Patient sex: F
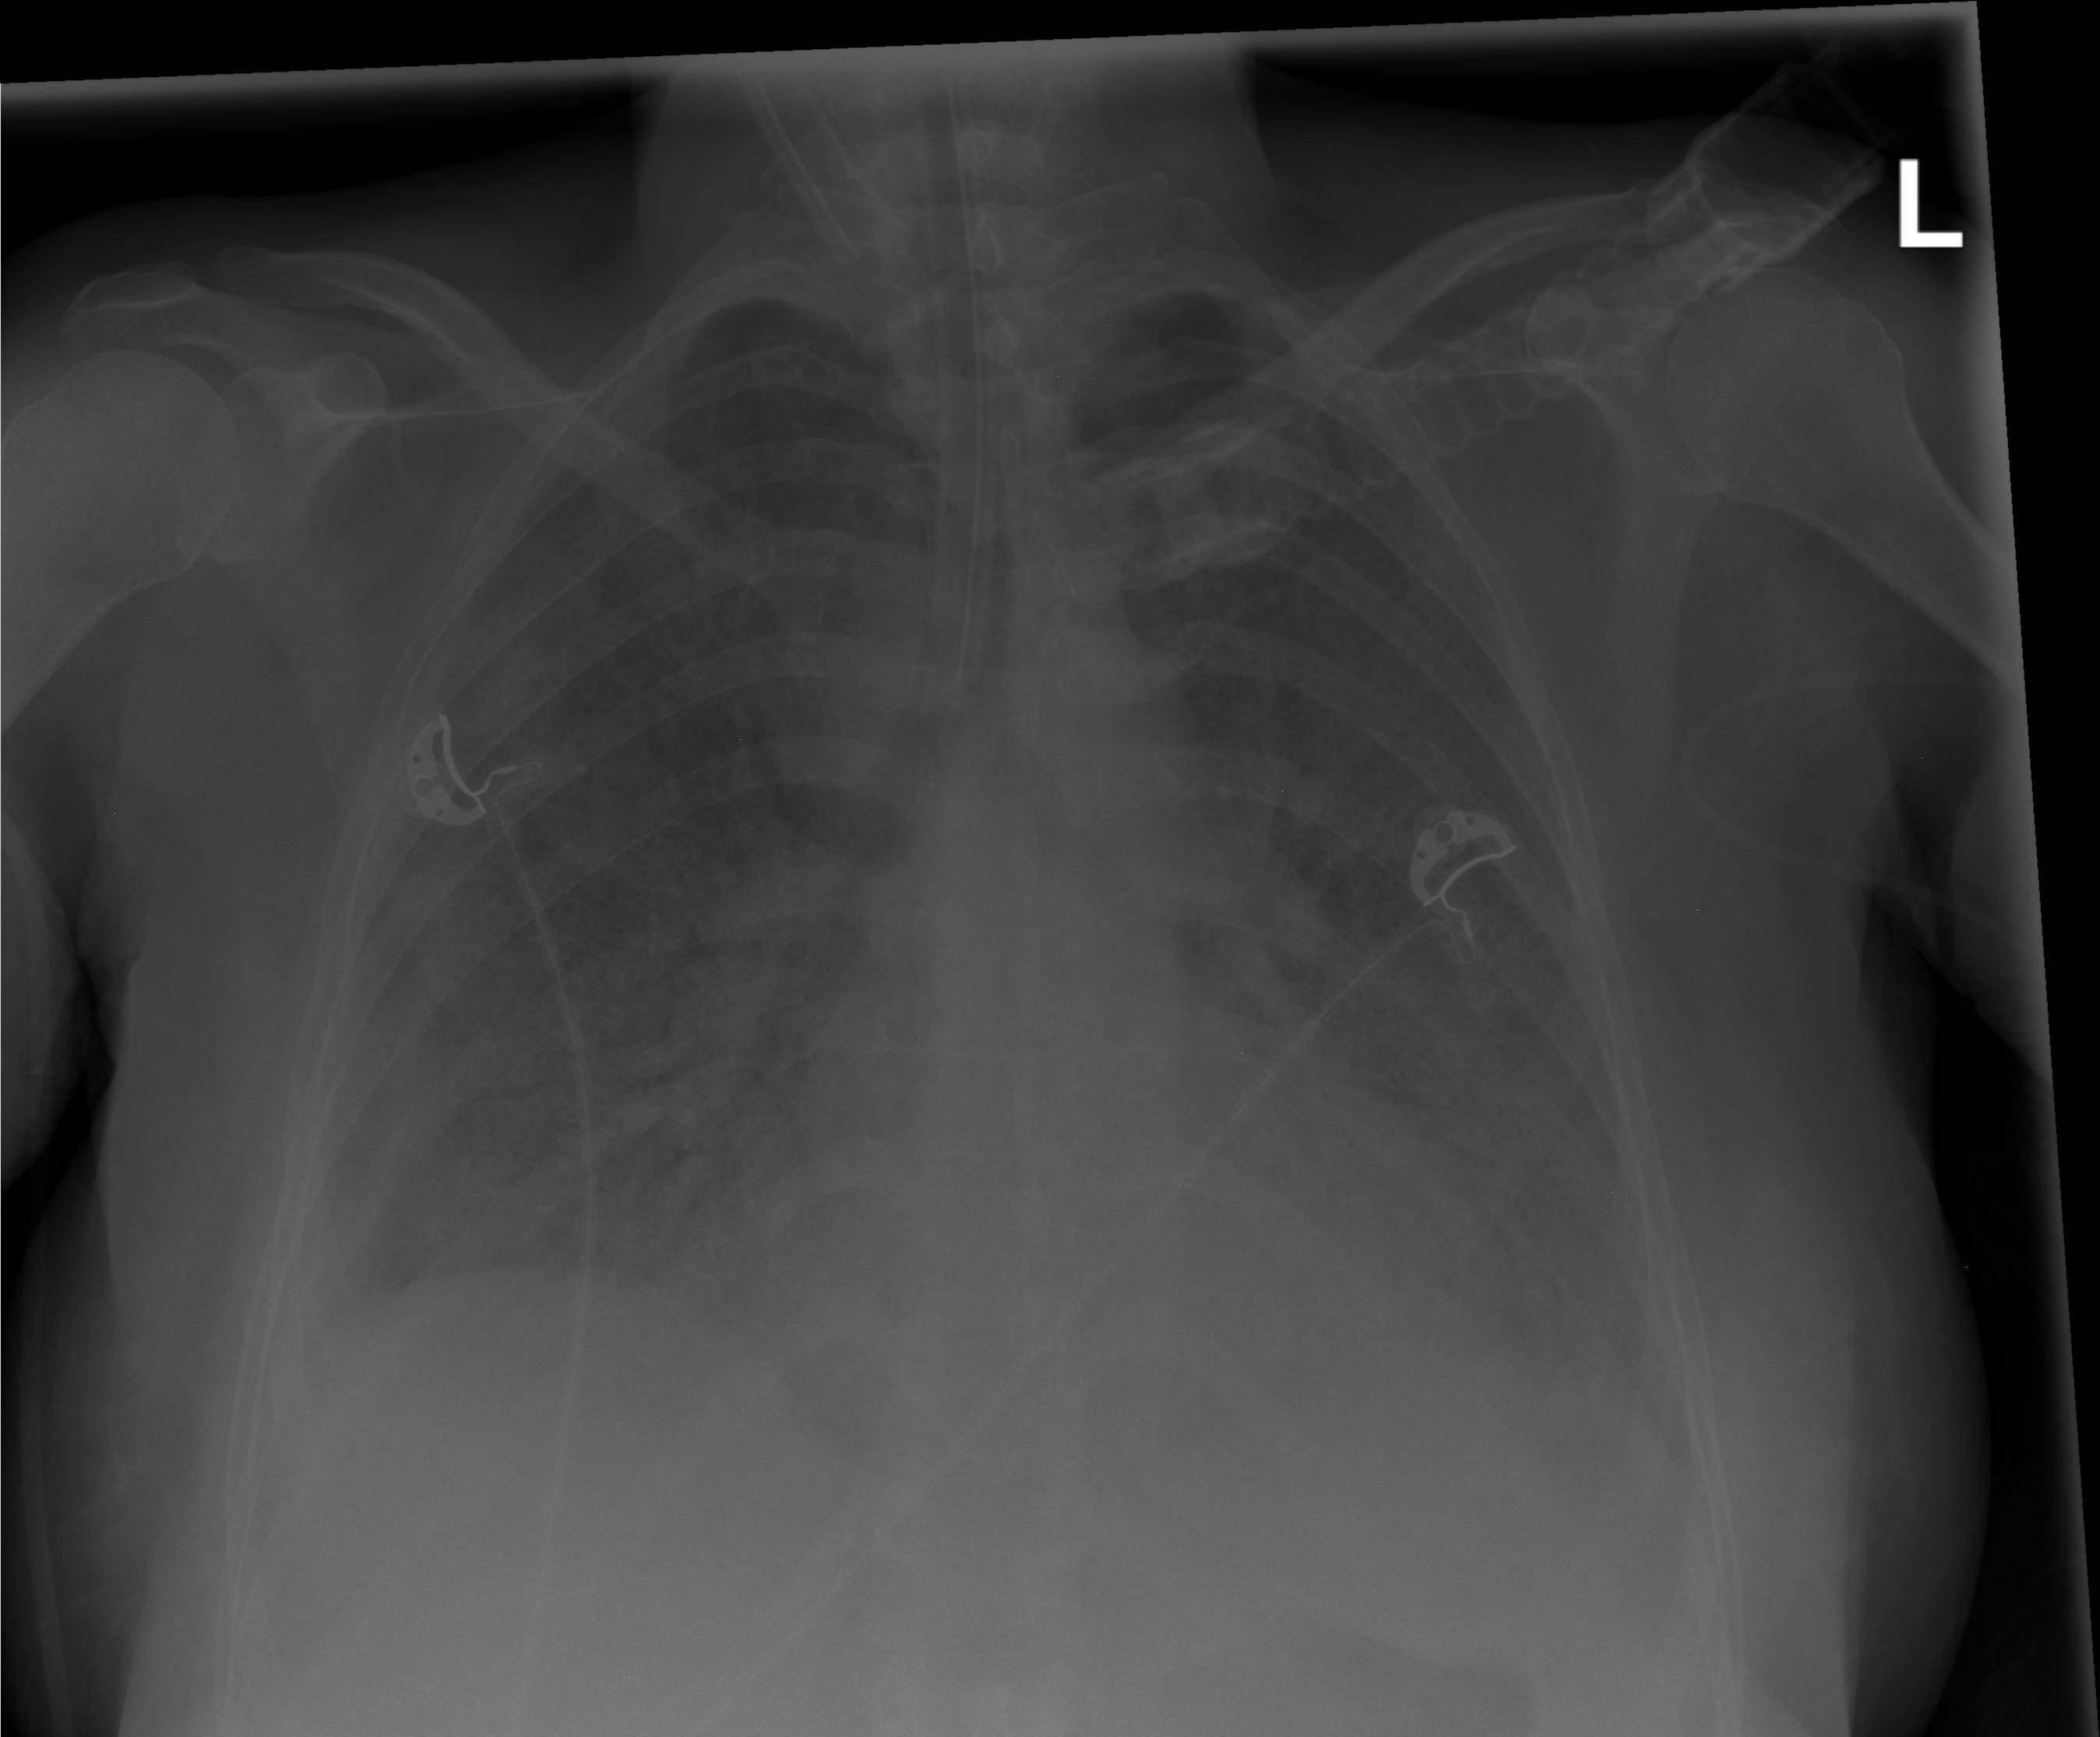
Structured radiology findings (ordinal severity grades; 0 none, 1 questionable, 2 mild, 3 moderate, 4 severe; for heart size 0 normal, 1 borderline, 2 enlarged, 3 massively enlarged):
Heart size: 0
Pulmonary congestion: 0
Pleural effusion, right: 2
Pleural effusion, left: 2
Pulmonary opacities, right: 3
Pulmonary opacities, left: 3
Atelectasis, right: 0
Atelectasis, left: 1